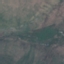
Label: HerbaceousVegetation